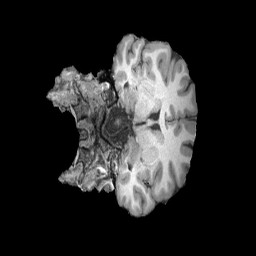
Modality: T1w
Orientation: coronal
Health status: healthy